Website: slack
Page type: billing-address
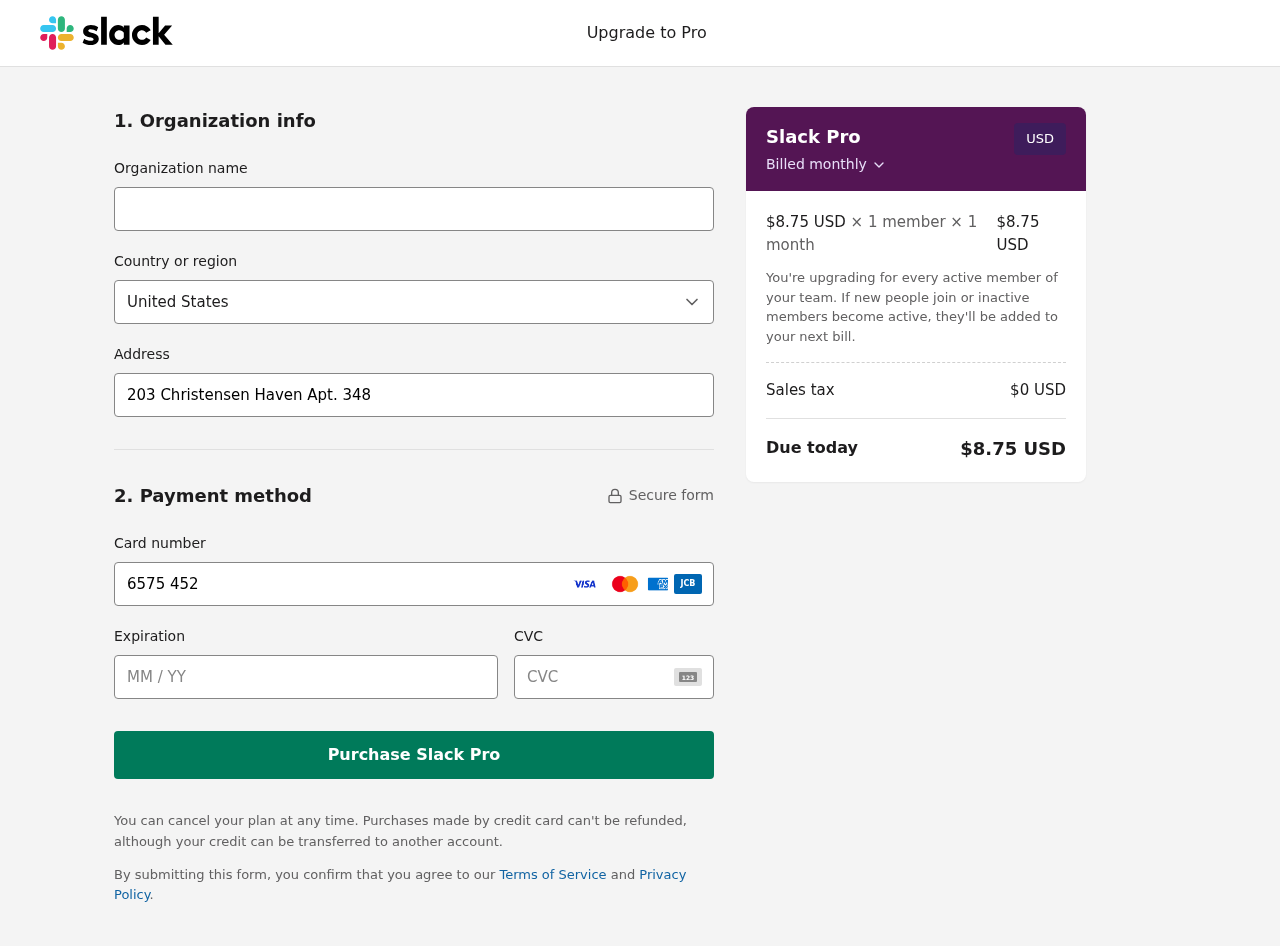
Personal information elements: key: PII_CARD_CVV
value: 343
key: PII_CARD_EXPIRY
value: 02/29
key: PII_CARD_NUMBER
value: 6575 4520 0290 5334
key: PII_COUNTRY
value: United States
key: PII_STREET
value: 203 Christensen Haven Apt. 348
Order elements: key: ORDER_PRICE_PER_MEMBER
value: $8.75 USD
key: ORDER_MEMBER_COUNT
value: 1
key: ORDER_MONTH_COUNT
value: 1
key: ORDER_SUBTOTAL
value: $8.75 USD
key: ORDER_TAX
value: $0
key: ORDER_TOTAL
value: $8.75 USD